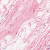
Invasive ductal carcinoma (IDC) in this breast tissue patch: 0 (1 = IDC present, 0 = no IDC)